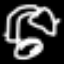
Label: palm tree